Question: I have the following Controllers (in diagram) which Call the Static method to get the data. As I am going to use the data at many other pages , I dont want to requets for the data again and again. That's why I am checking whether data is null and then returning the value appropriately.
'''
private static IEnumerable<MovieDetails> GetJsonData(string jsonRequestURL)
{
try
{
using (var wc = new WebClient())
{
var json = wc.DownloadString(jsonRequestURL);
var rootObj = JsonConvert.DeserializeObject<MoviesListRootObject>(json);
var responseObject = rootObj.movieResponse;
var movieDetails = responseObject.Select(movieDetail =>
new MovieDetails
{
Description = movieDetail.description,
MovieURI = movieDetail.formats.res150p,
Thumbnail = movieDetail.image,
Title = movieDetail.title,
ID = movieDetail.id
});
return movieDetails;
}
}
catch (Exception exception)
{
//Error Handling
}
}
'''
This is perfect till the time, 'GetJsonData' is Desrializng to only One type(Currently 'MoviesListRootObject' what If I want to ConvertTo AnotherType of Root object ex: 'FeaturedlistRootObject').
But how in the same method I can Desirialing to other types?

Are generics the only option or there exist some better design/feature I can use (not sure how helpful dynamic will be)?
Again, if I am only left with generics, can I avoid writing code based on different types?
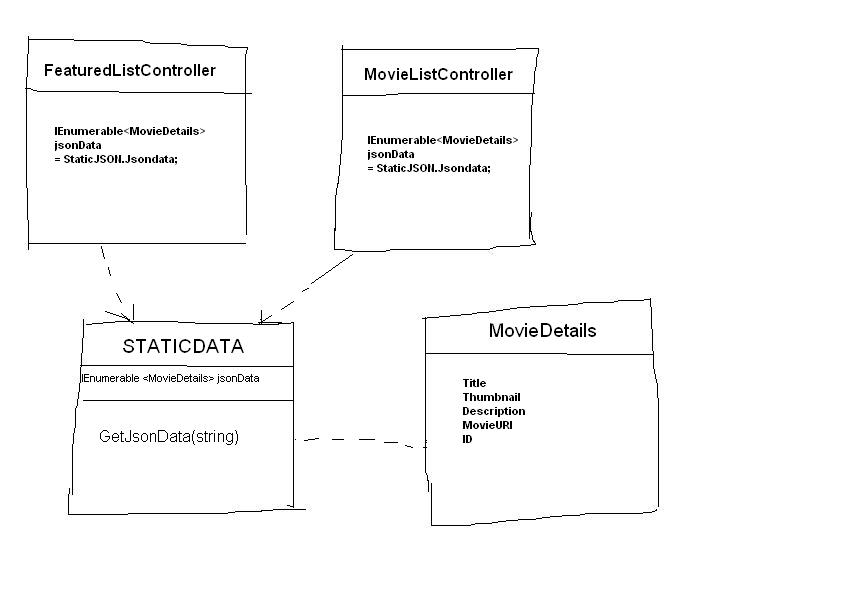
Answer: There seem to be two parts of your code that can change:
1. the type of the root object (e.g. MoviesListRootObject) and the type of the result (e.g. IEnumerable<MovieDetails>)
2. how is the result created from the root object
Generics are the perfect solution for #1, but they won't help you much with #2, you need some other mechanism for that. Depending on the structure of your code, the best solution for #2 may differ. I think you pretty much have two choices here:
1. make the method generic and use a delegate to create the result
2. make the whole type generic and create the result by calling an abstract method
Choice 1 could look something like this:
'''
private static TResult GetJsonData<TRoot, TResult>(
string jsonRequestURL, Func<TRoot, TResult> resultSelector)
{
using (var wc = new WebClient())
{
var json = wc.DownloadString(jsonRequestURL);
var rootObj = JsonConvert.DeserializeObject<TRoot>(json);
return resultSelector(rootObj);
}
}
private static IEnumerable<MovieDetails> GetMovieDetails(string jsonRequestURL)
{
return GetJsonData<MoviesListRootObject, IEnumerable<MovieDetails>>(
jsonRequestURL,
rootObj =>
{
var responseObject = rootObj.movieResponse;
var movieDetails = responseObject.Select(
movieDetail =>
new MovieDetails
{
Description = movieDetail.description,
MovieURI = movieDetail.formats.res150p,
Thumbnail = movieDetail.image,
Title = movieDetail.title,
ID = movieDetail.id
});
return movieDetails;
});
}
'''
This way, the general code for downloading JSON data is separated from the specific code for downloading movie details.